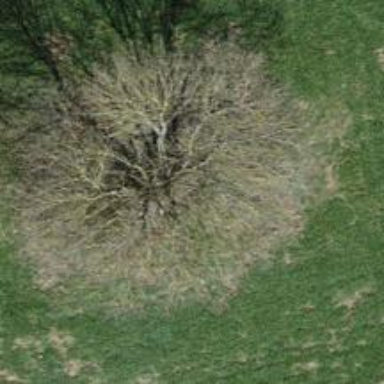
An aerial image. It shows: Beautiful tree in nature.